Field crop: maize
Growth stage: 2
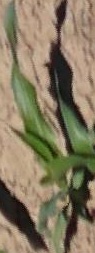
Species: maize